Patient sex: M
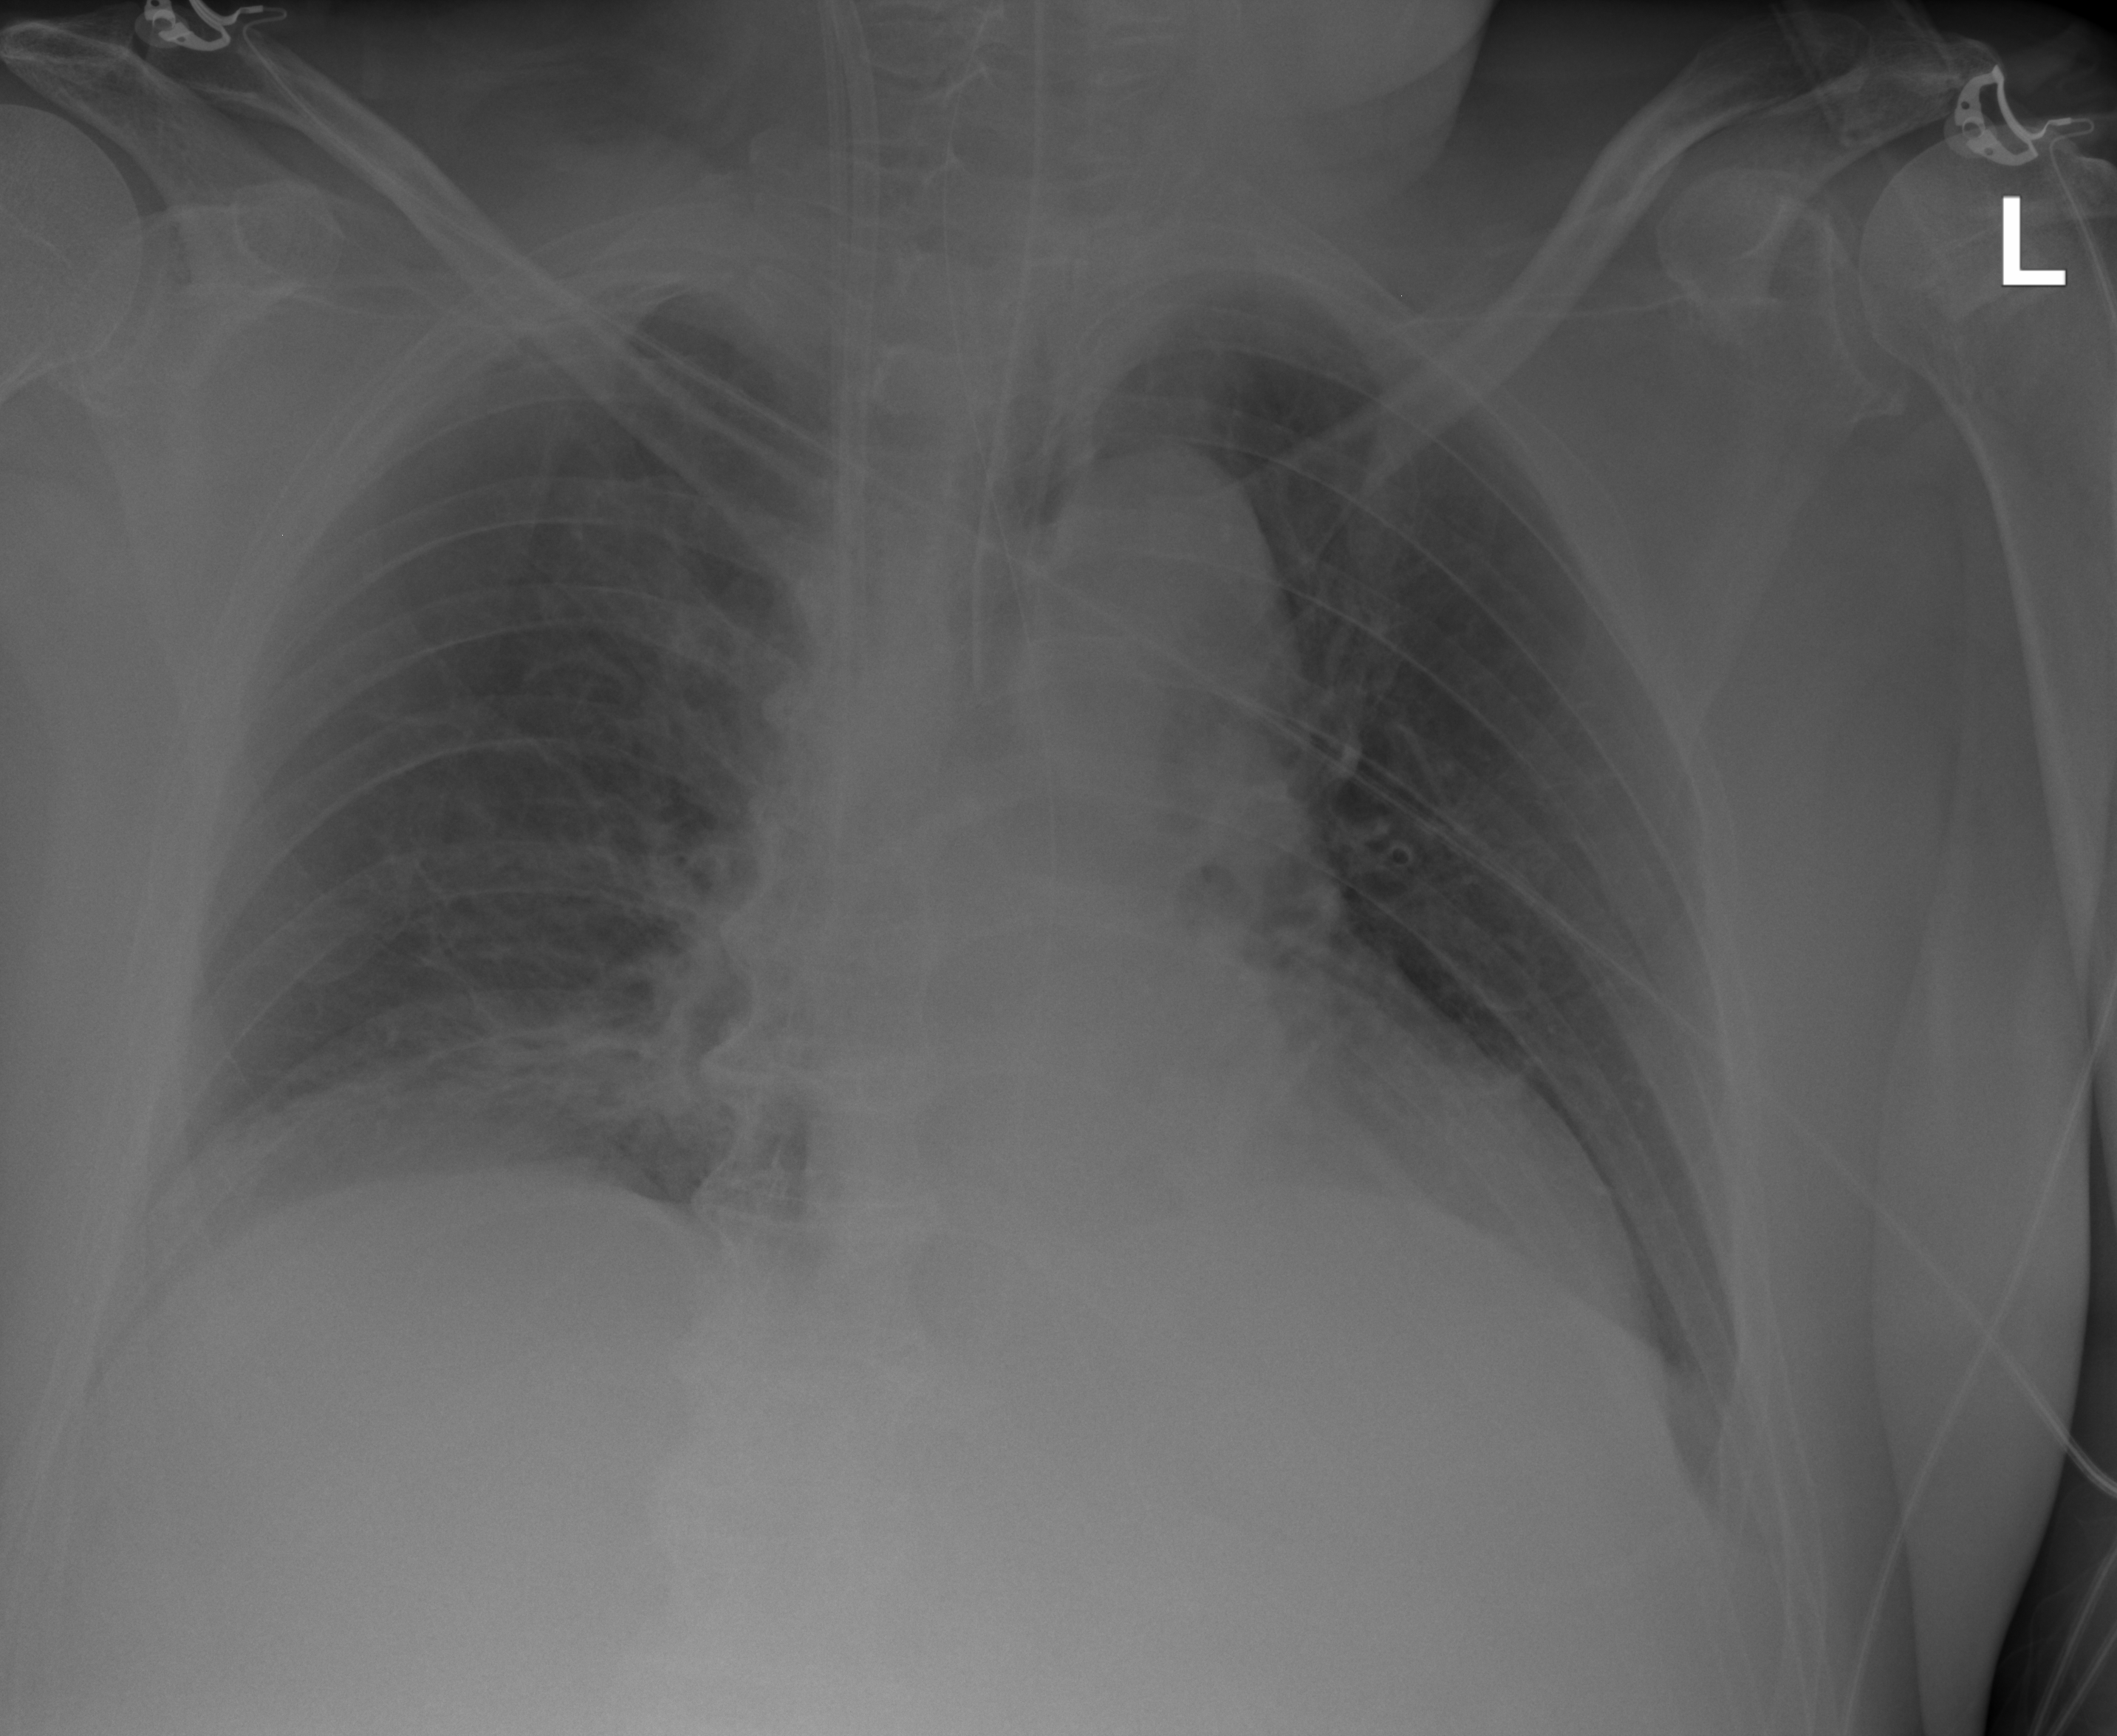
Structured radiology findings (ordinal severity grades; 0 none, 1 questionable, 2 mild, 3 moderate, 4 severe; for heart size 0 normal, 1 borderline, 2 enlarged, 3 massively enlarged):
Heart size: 0
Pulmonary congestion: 0
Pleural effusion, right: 0
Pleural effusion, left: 0
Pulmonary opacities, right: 0
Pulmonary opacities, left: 0
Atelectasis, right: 2
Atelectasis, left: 0